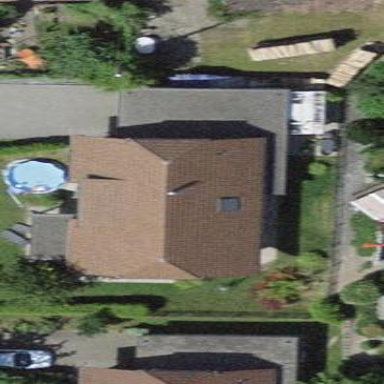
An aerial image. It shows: Building with tiled roof.